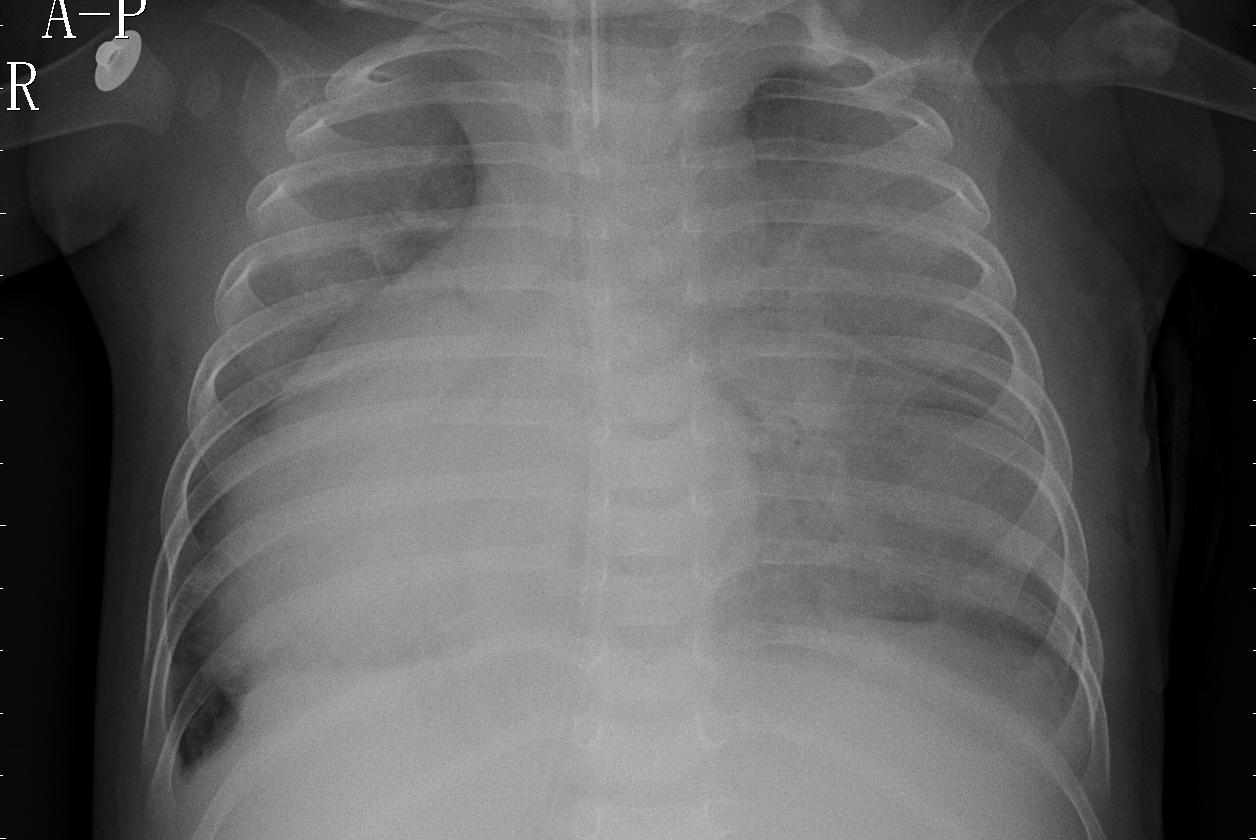
Diagnosis: PNEUMONIA